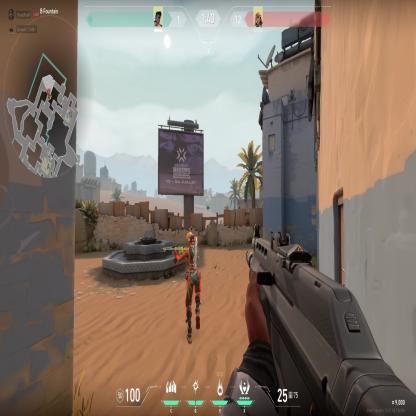
Label: enemy